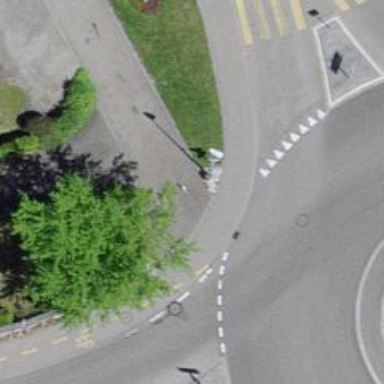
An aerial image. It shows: Bollard.